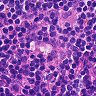
Metastatic tissue present: no